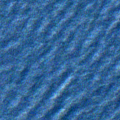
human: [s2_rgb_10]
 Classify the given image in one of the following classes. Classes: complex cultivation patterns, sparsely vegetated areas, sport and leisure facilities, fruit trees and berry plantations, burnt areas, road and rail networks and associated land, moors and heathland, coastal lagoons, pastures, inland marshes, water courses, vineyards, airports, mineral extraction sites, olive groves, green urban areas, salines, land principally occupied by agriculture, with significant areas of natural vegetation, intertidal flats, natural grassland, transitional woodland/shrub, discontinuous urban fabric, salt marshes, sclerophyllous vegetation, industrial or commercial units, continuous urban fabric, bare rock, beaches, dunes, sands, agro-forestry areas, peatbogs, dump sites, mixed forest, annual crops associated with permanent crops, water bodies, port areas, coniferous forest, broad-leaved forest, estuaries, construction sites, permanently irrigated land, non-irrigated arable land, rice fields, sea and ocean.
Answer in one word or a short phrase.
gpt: sea and ocean